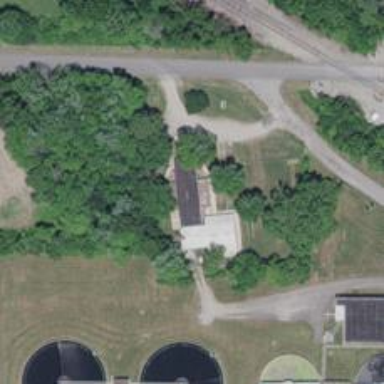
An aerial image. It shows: Animal shelter.